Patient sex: M
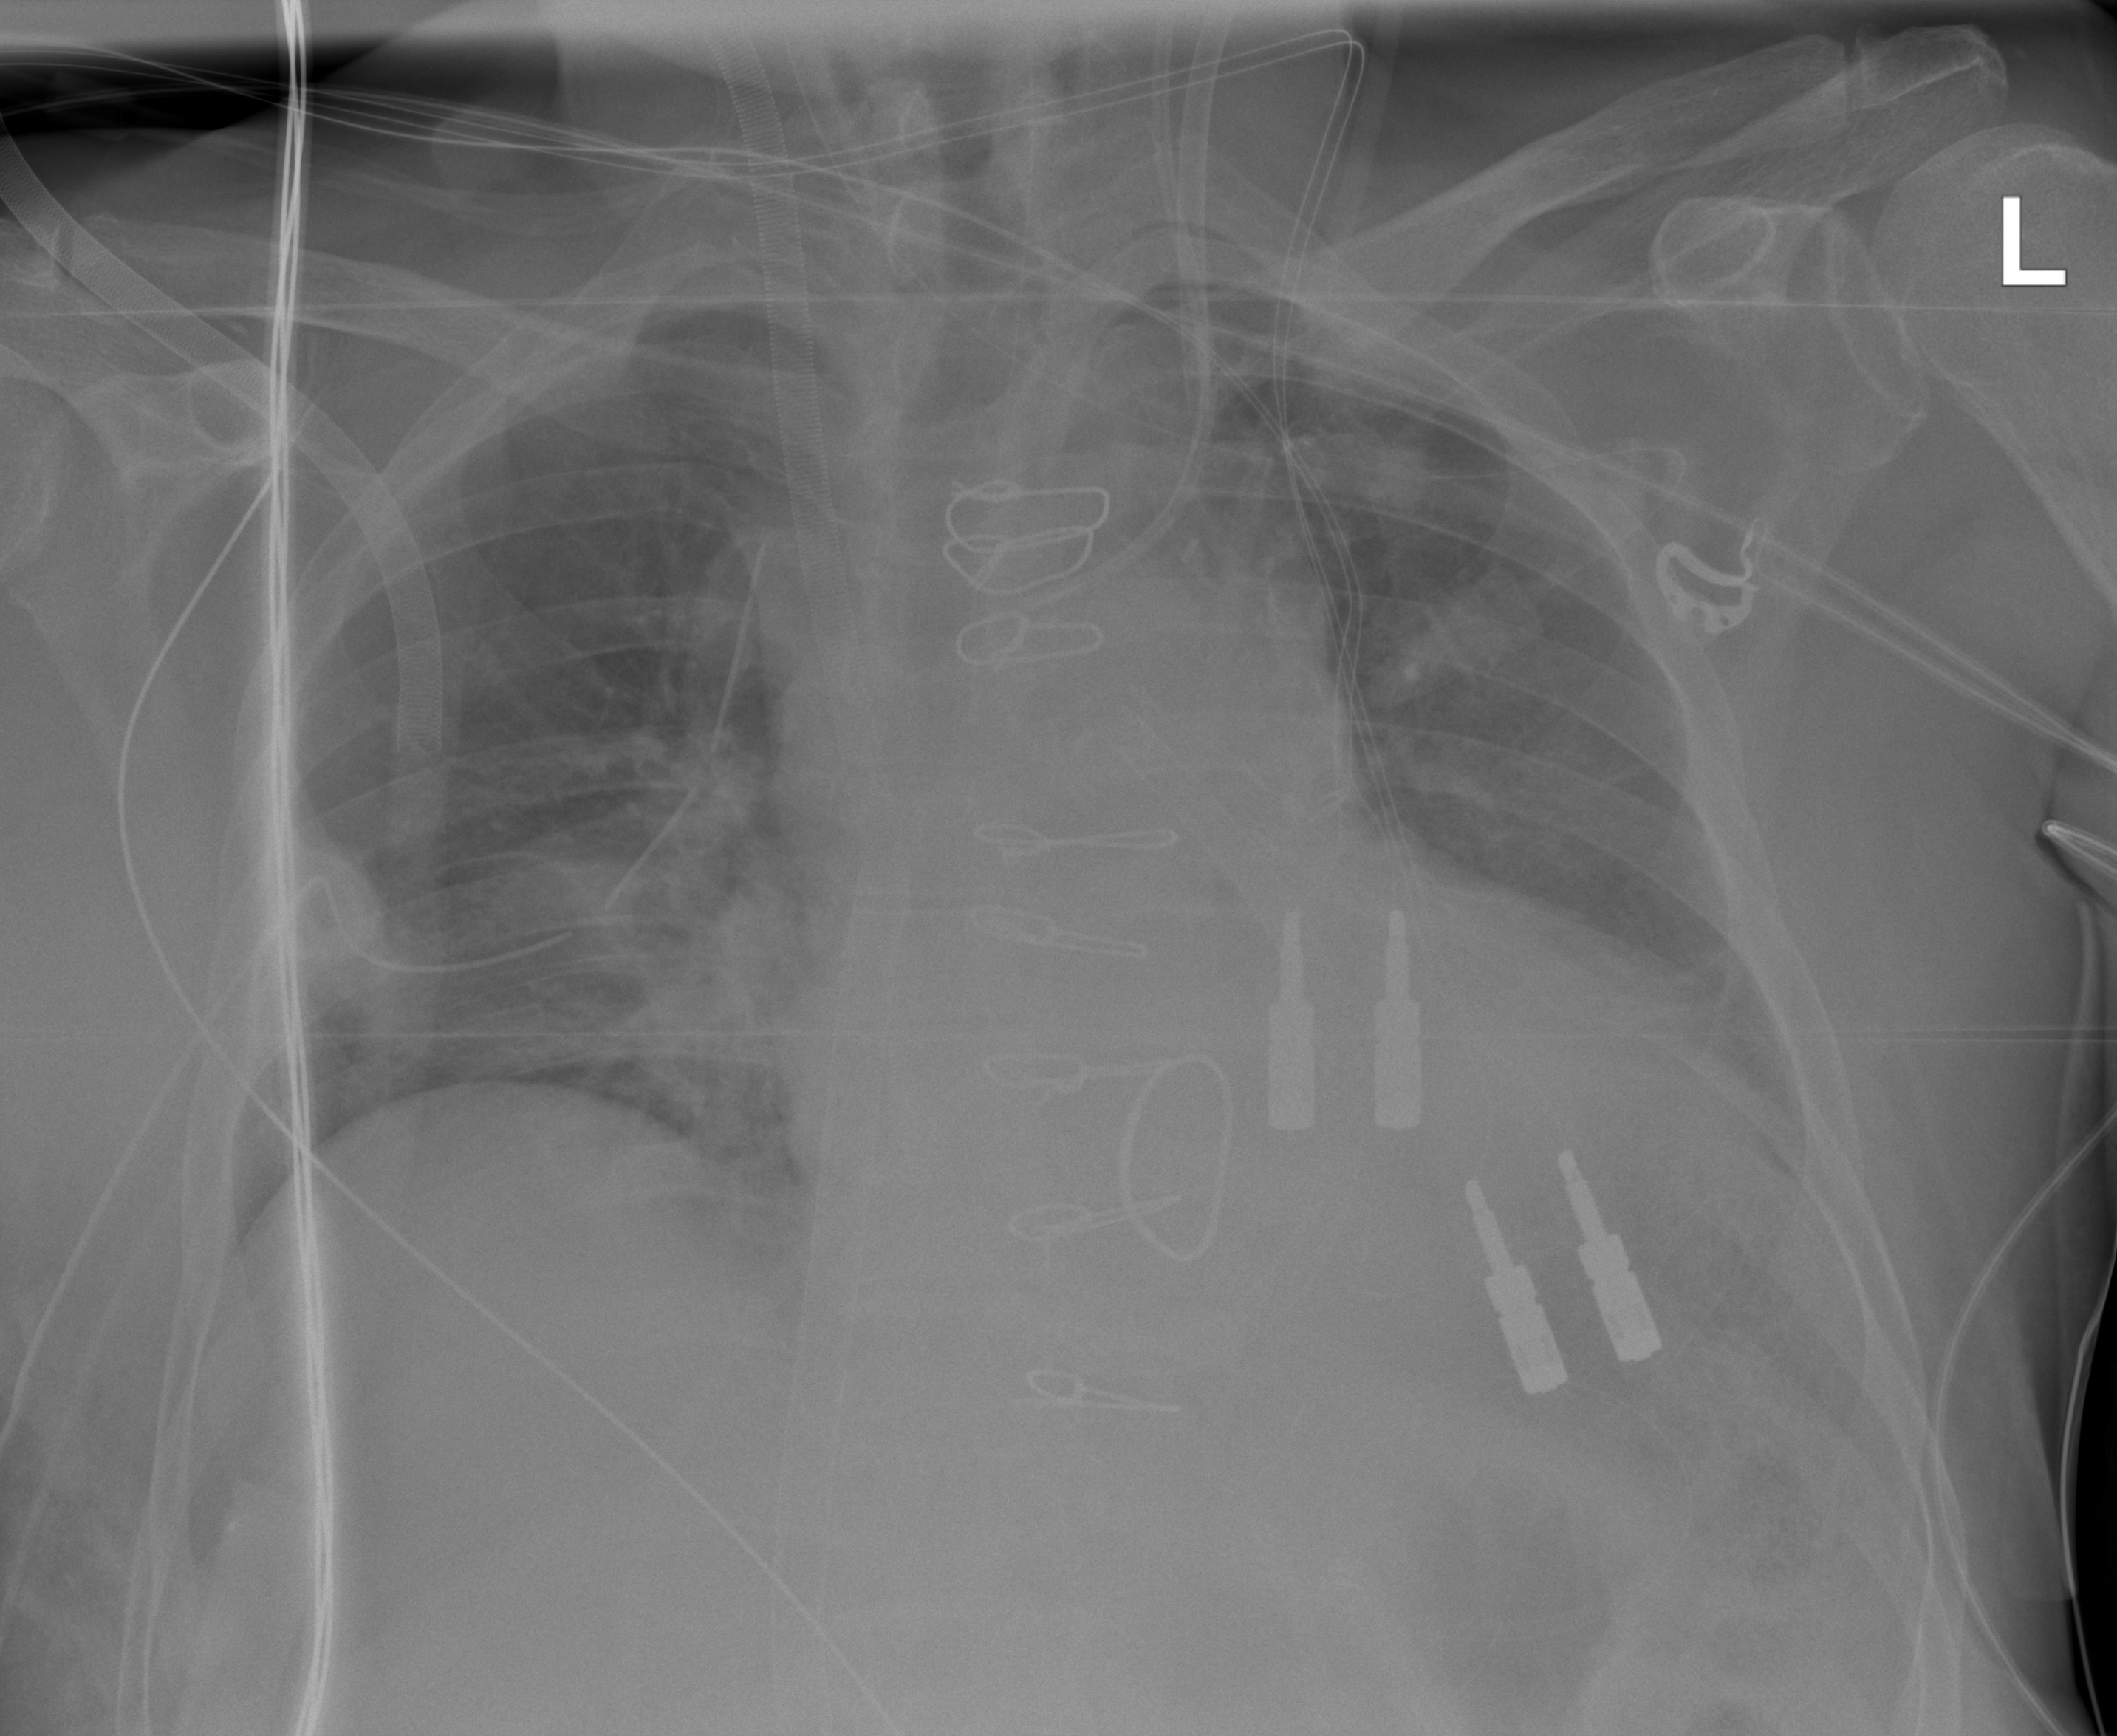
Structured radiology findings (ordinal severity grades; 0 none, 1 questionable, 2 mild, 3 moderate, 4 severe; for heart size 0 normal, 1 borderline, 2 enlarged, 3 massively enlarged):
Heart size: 2
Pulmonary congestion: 2
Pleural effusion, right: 0
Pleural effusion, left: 0
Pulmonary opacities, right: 2
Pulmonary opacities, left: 0
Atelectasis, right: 2
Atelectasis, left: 2